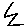
Label: zigzag